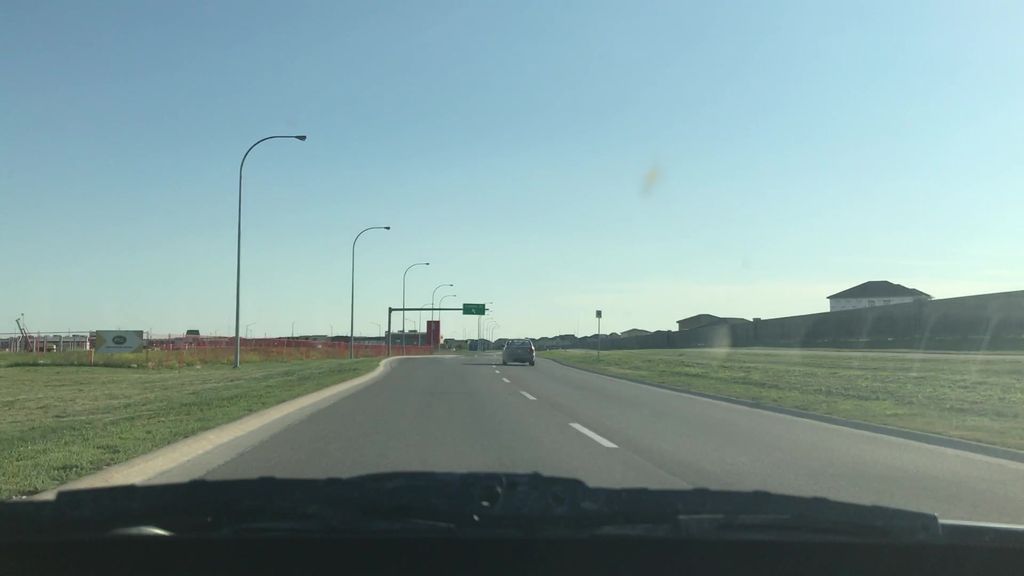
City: winnipeg